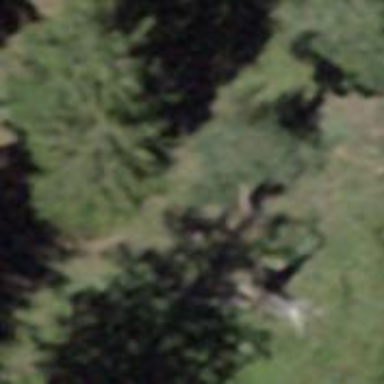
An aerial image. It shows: Evergreen tree with needle-leaved leaves.